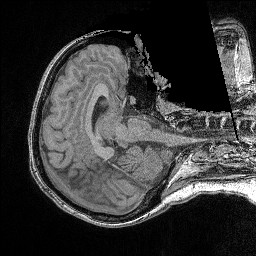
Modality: FLASH
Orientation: axial
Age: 26
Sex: female